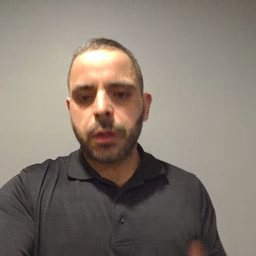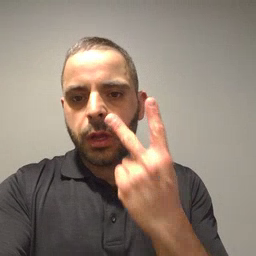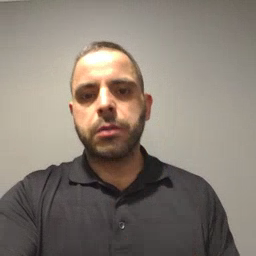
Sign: look